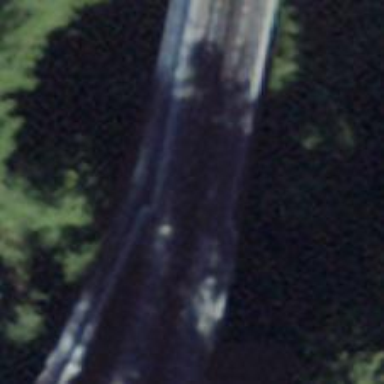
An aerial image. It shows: Narrow-gauge railway bridge with contact line electrification.